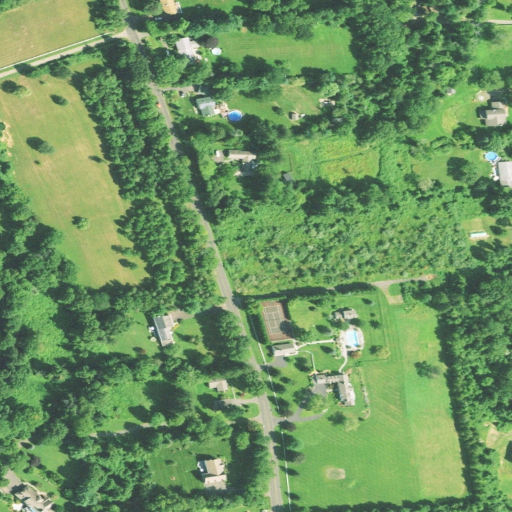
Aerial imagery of mountain in Connecticut named Grassy Hill containing deciduous forest, pasture, mixed forest, open development, low intensity development, medium intensity development, and cultivated crops